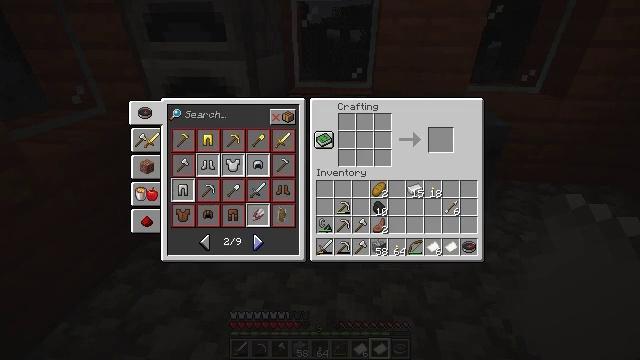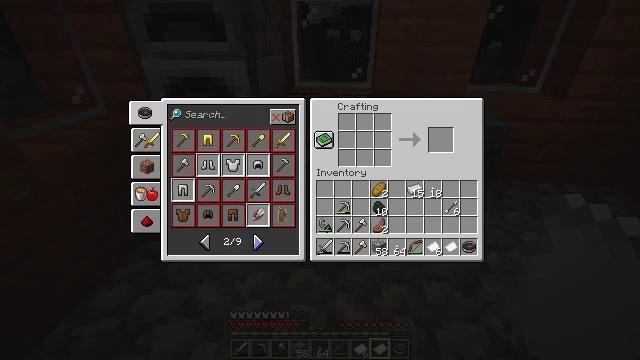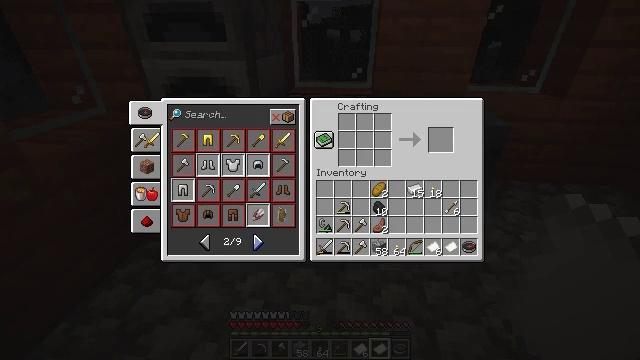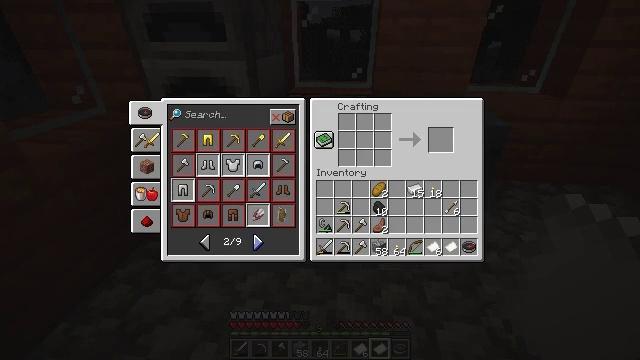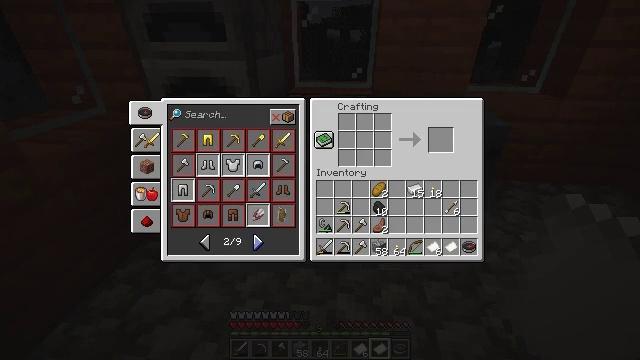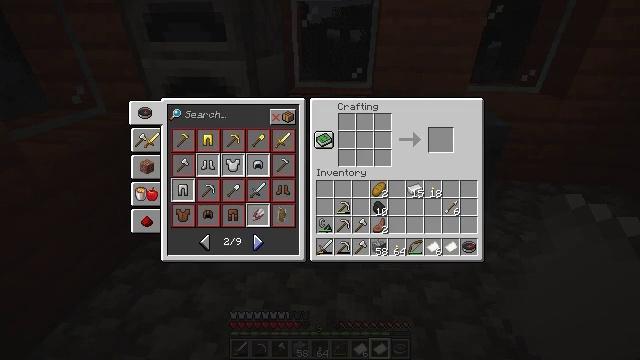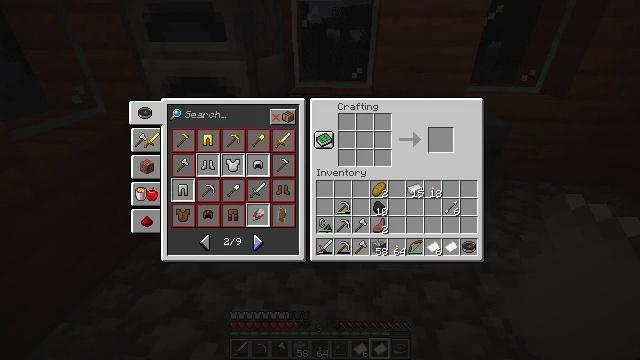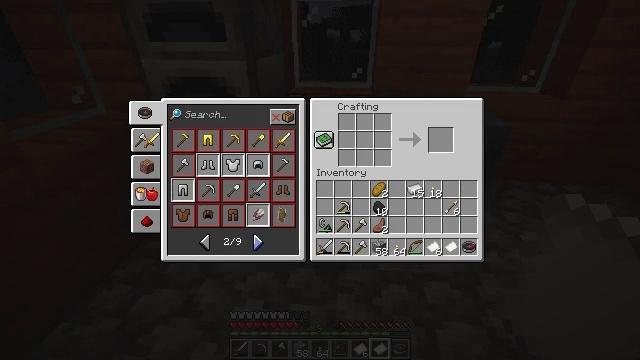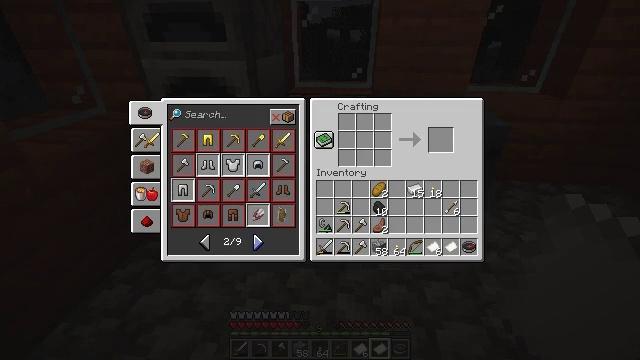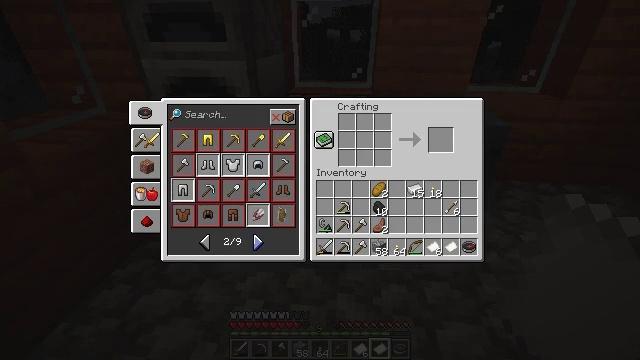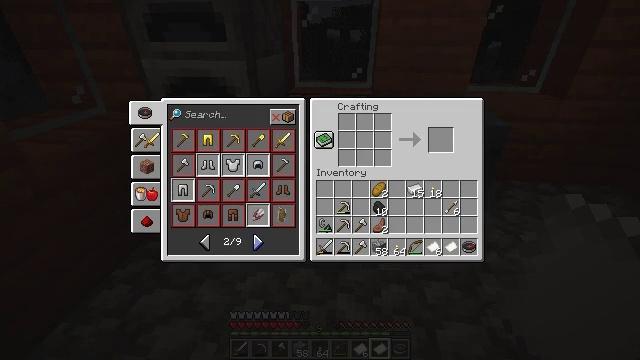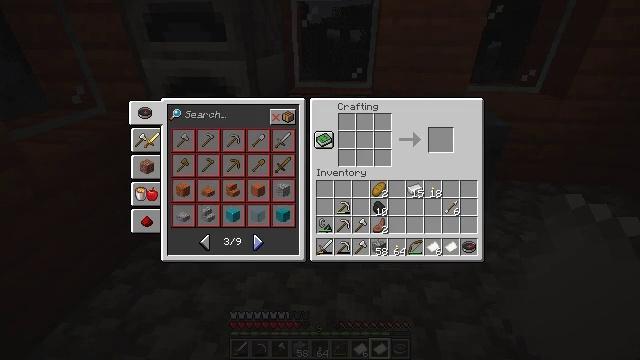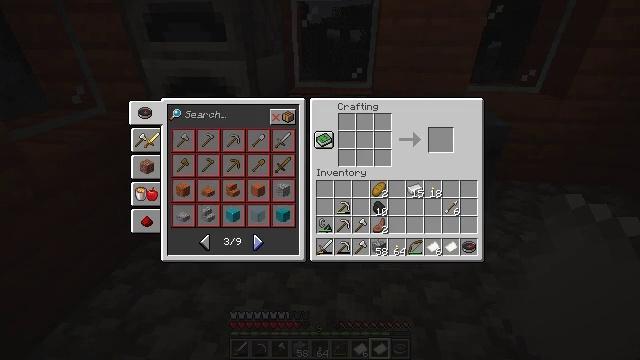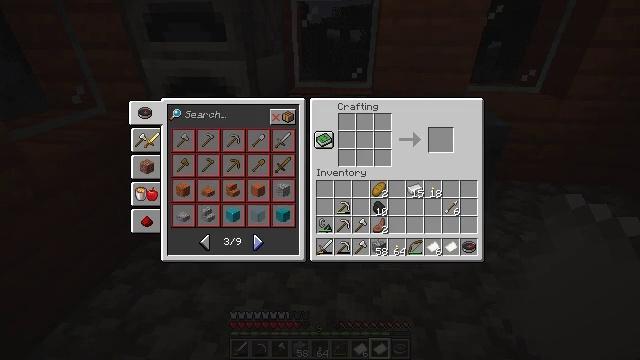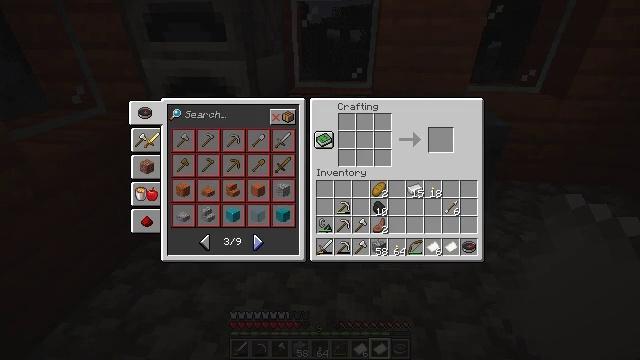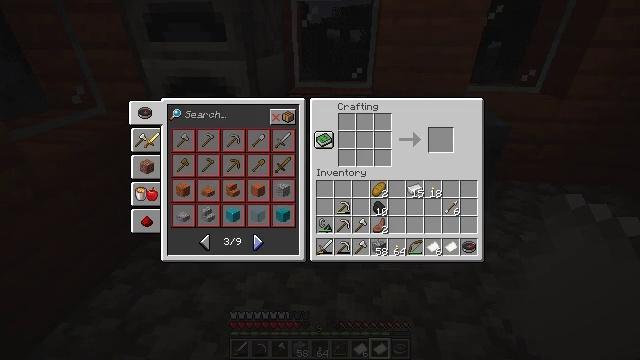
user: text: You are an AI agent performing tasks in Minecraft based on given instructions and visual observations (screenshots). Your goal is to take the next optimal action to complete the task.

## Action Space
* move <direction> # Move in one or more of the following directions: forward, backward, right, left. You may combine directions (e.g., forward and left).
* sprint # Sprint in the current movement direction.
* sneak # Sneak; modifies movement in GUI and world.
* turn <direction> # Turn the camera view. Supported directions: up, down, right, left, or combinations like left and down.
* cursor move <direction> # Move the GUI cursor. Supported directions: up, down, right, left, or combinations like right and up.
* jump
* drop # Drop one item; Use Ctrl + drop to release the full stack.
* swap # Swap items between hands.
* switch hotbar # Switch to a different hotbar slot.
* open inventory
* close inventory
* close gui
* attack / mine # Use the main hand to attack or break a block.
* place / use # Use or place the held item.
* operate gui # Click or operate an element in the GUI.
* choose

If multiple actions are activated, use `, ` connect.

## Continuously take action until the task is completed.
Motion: motion action
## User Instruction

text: Interact with the crafting table to craft a stonecutter.
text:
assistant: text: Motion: no_op
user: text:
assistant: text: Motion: no_op
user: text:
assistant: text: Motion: no_op
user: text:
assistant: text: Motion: no_op
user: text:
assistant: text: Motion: no_op
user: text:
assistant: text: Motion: no_op
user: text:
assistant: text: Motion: no_op
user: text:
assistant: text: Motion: no_op
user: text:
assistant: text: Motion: no_op
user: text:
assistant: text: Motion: no_op
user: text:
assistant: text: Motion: attack / mine
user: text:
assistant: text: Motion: attack / mine
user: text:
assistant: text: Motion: attack / mine
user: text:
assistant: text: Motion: no_op
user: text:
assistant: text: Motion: no_op
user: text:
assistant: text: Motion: no_op
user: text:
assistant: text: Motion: no_op
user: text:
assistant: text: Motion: no_op
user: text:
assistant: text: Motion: no_op
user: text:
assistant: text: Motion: attack / mine
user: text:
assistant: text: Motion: attack / mine
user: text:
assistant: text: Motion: attack / mine
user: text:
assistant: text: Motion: attack / mine
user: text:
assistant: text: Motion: no_op
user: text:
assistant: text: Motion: no_op
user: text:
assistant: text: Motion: no_op
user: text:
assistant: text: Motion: no_op
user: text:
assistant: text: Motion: no_op
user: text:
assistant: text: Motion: no_op
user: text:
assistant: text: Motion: no_op